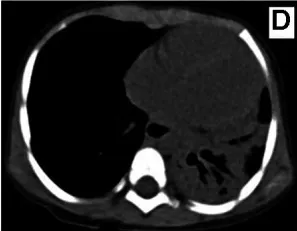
Chest computed tomography at 10 weeks of onset showed that bronchiectasis of the left lung was still present and the consolidation of left lung lesions was improved. Mediastinal window).
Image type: radiology (ct)